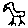
Label: bird